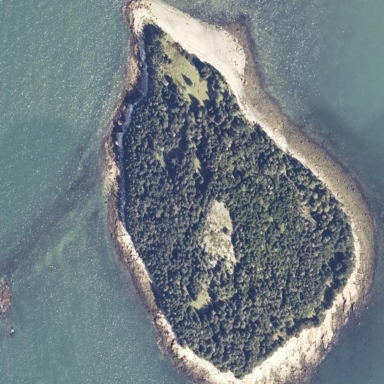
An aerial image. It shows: Conservation island with natural coastline.